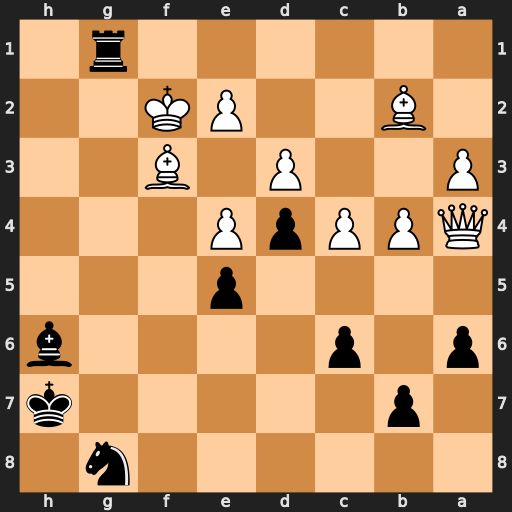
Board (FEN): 6n1/1p5k/p1p4b/4p3/QPPpP3/P2P1B2/1B2PK2/6r1
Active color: b
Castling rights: -
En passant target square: -
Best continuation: Be3#